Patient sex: M
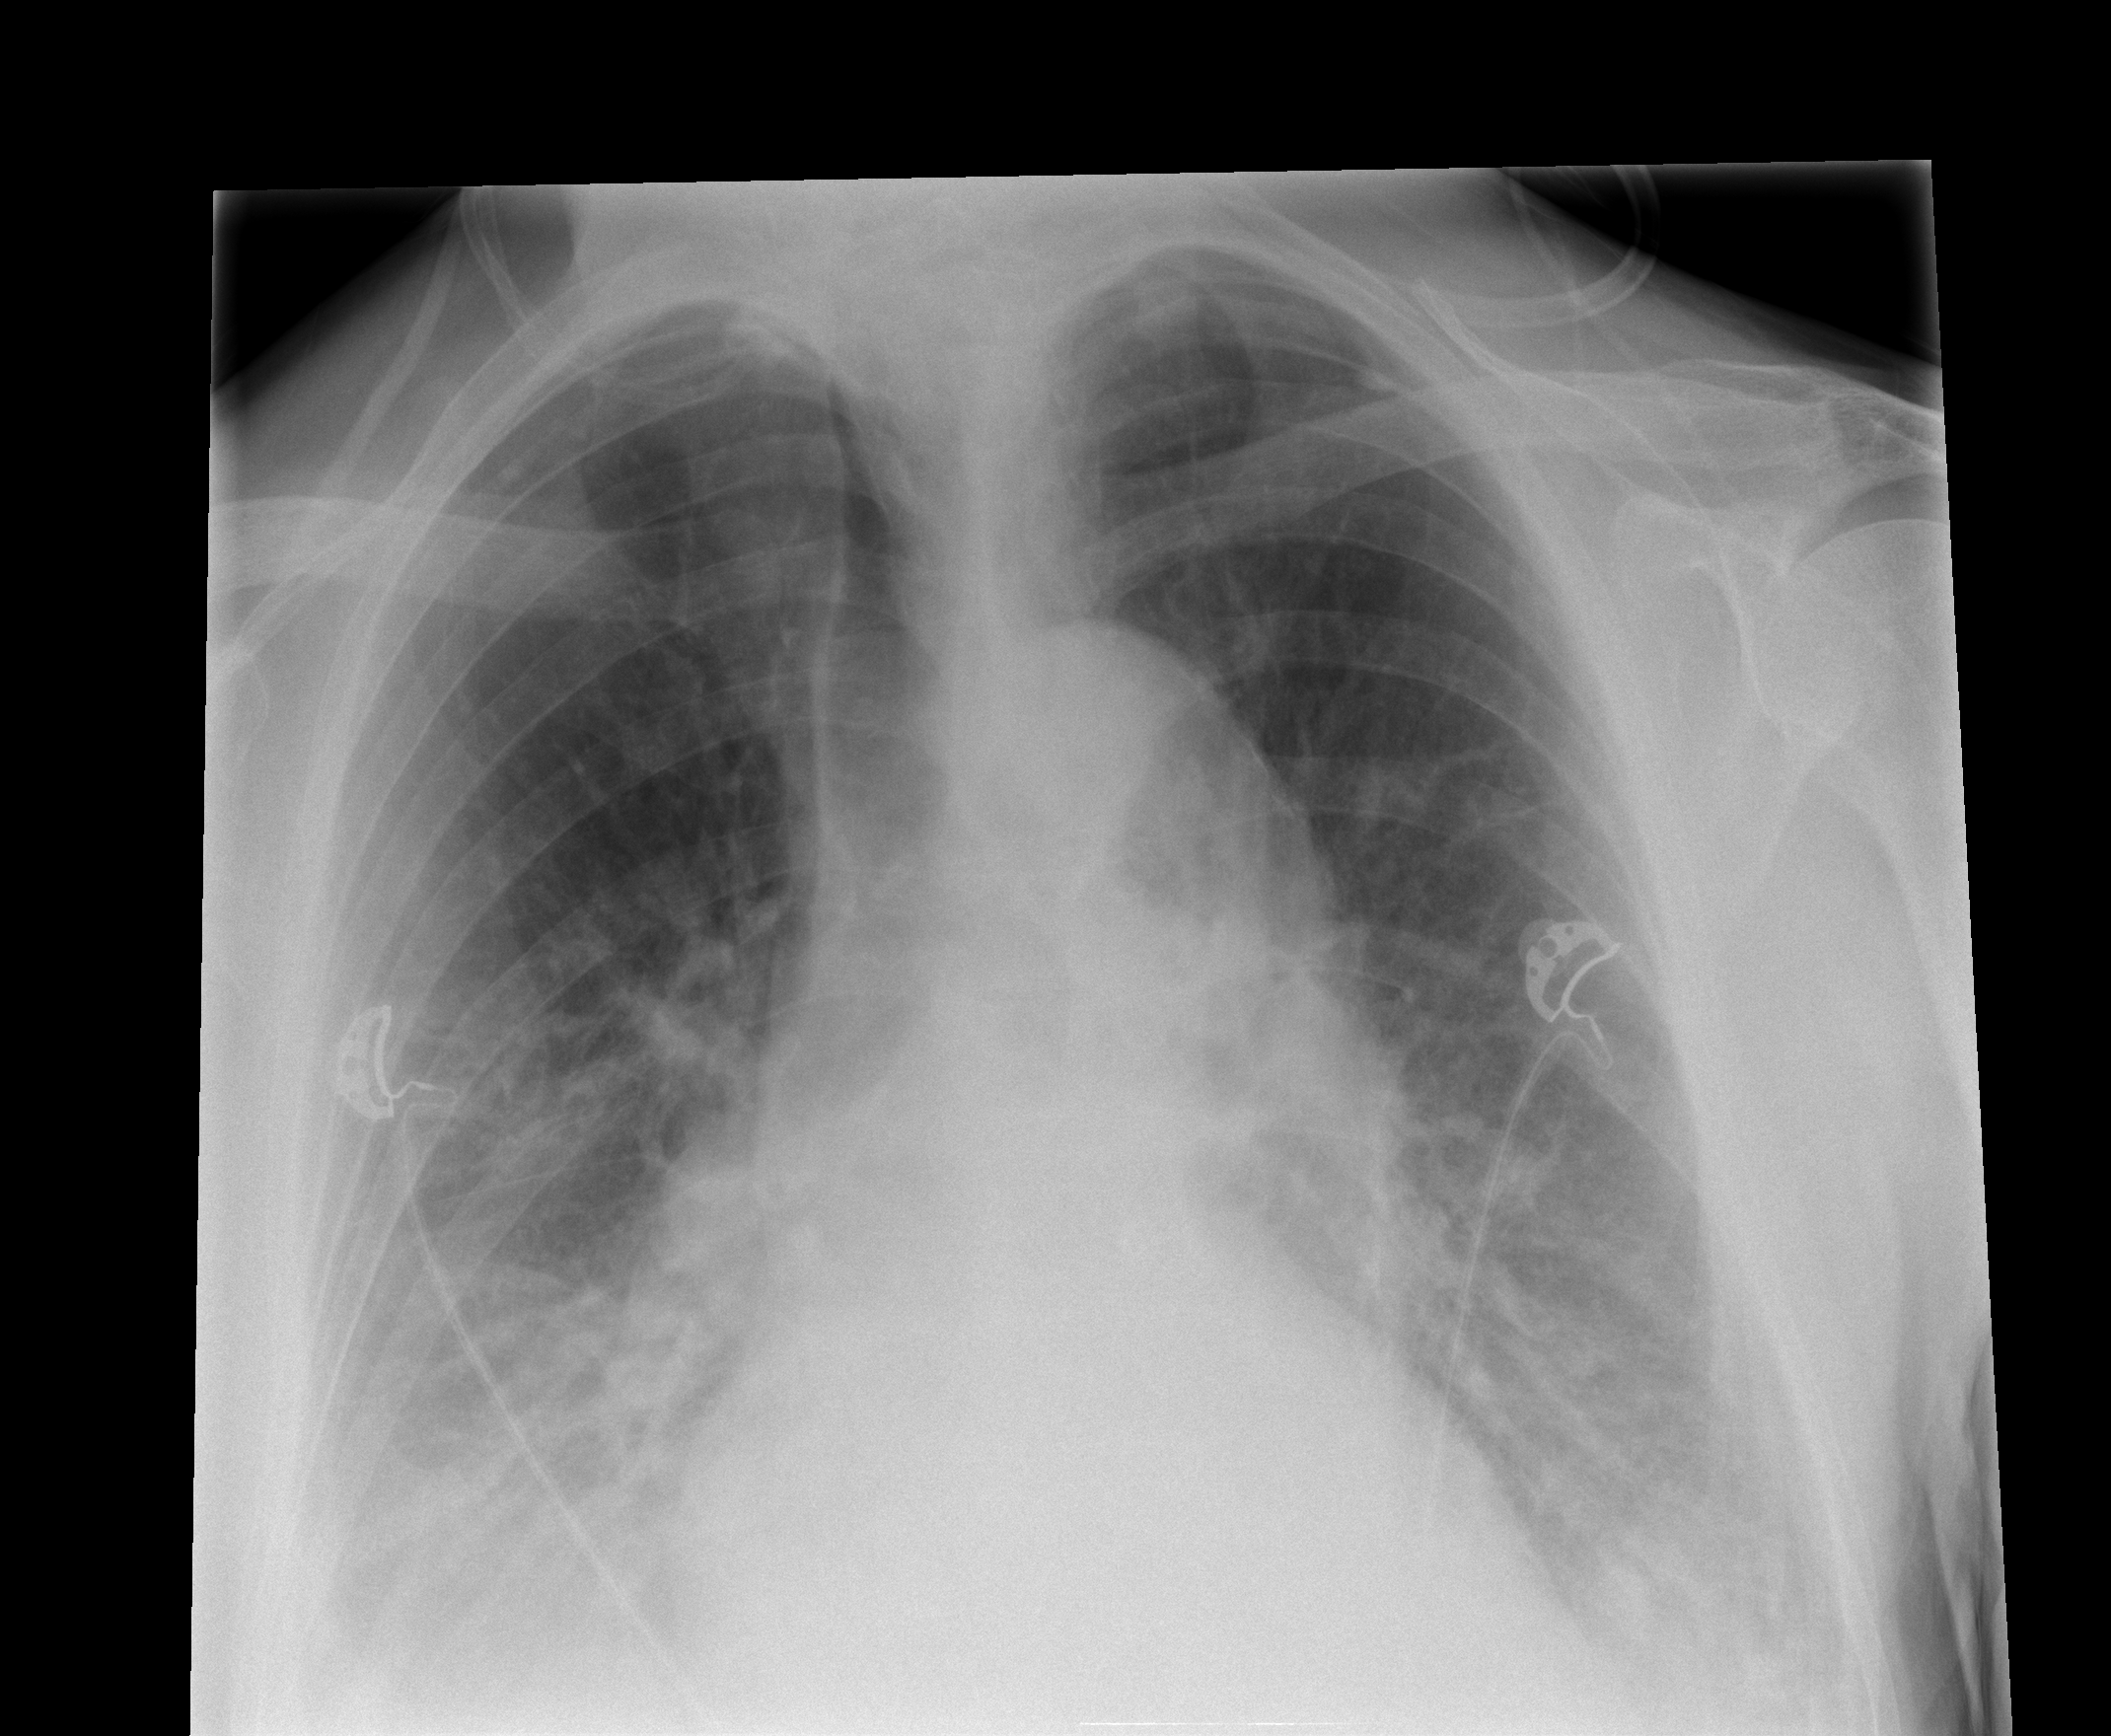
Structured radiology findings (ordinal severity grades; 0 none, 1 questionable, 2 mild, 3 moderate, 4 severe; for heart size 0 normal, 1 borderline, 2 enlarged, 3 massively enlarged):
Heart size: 2
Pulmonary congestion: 2
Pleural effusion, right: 2
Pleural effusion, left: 2
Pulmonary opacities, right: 0
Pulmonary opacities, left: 0
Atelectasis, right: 0
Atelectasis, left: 0